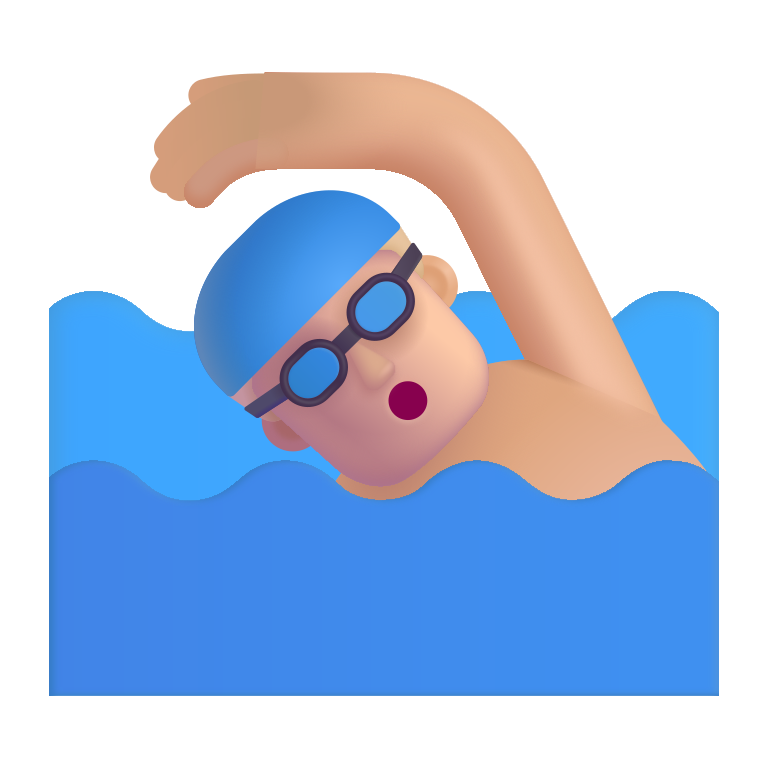
man swimming color  light